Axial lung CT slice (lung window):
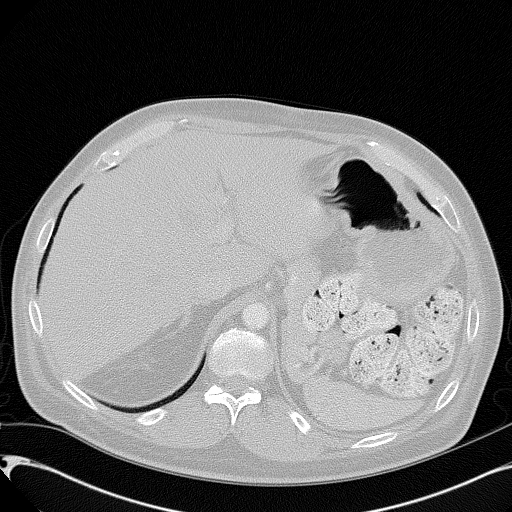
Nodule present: no